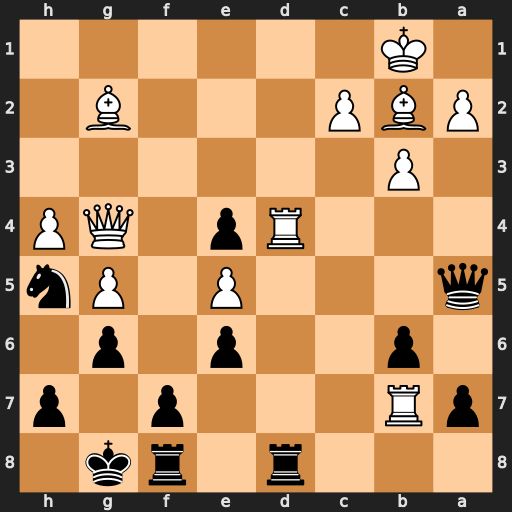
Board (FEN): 3r1rk1/pR3p1p/1p2p1p1/q3P1Pn/3Rp1QP/1P6/PBP3B1/1K6
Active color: b
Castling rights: -
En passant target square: -
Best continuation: Qe1+ Qd1 Qxd1+ Rxd1 Rxd1+